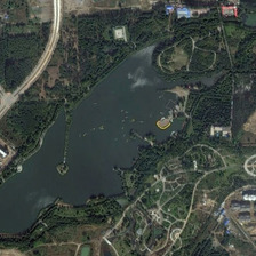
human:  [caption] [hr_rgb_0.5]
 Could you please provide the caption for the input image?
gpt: On both sides of a wide river is a winding road and a green park

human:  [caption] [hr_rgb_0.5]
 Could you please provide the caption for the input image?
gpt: On both sides of the river, winding Green Park

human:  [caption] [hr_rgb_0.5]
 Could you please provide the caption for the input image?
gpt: On both sides of a Great River is a Curve Road and a Green Park

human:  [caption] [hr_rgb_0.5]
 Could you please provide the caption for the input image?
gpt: On both sides of a large river is a curved road and a green park

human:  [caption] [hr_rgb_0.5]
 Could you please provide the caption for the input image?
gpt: It is a curved road and a green park on both sides of a wide river